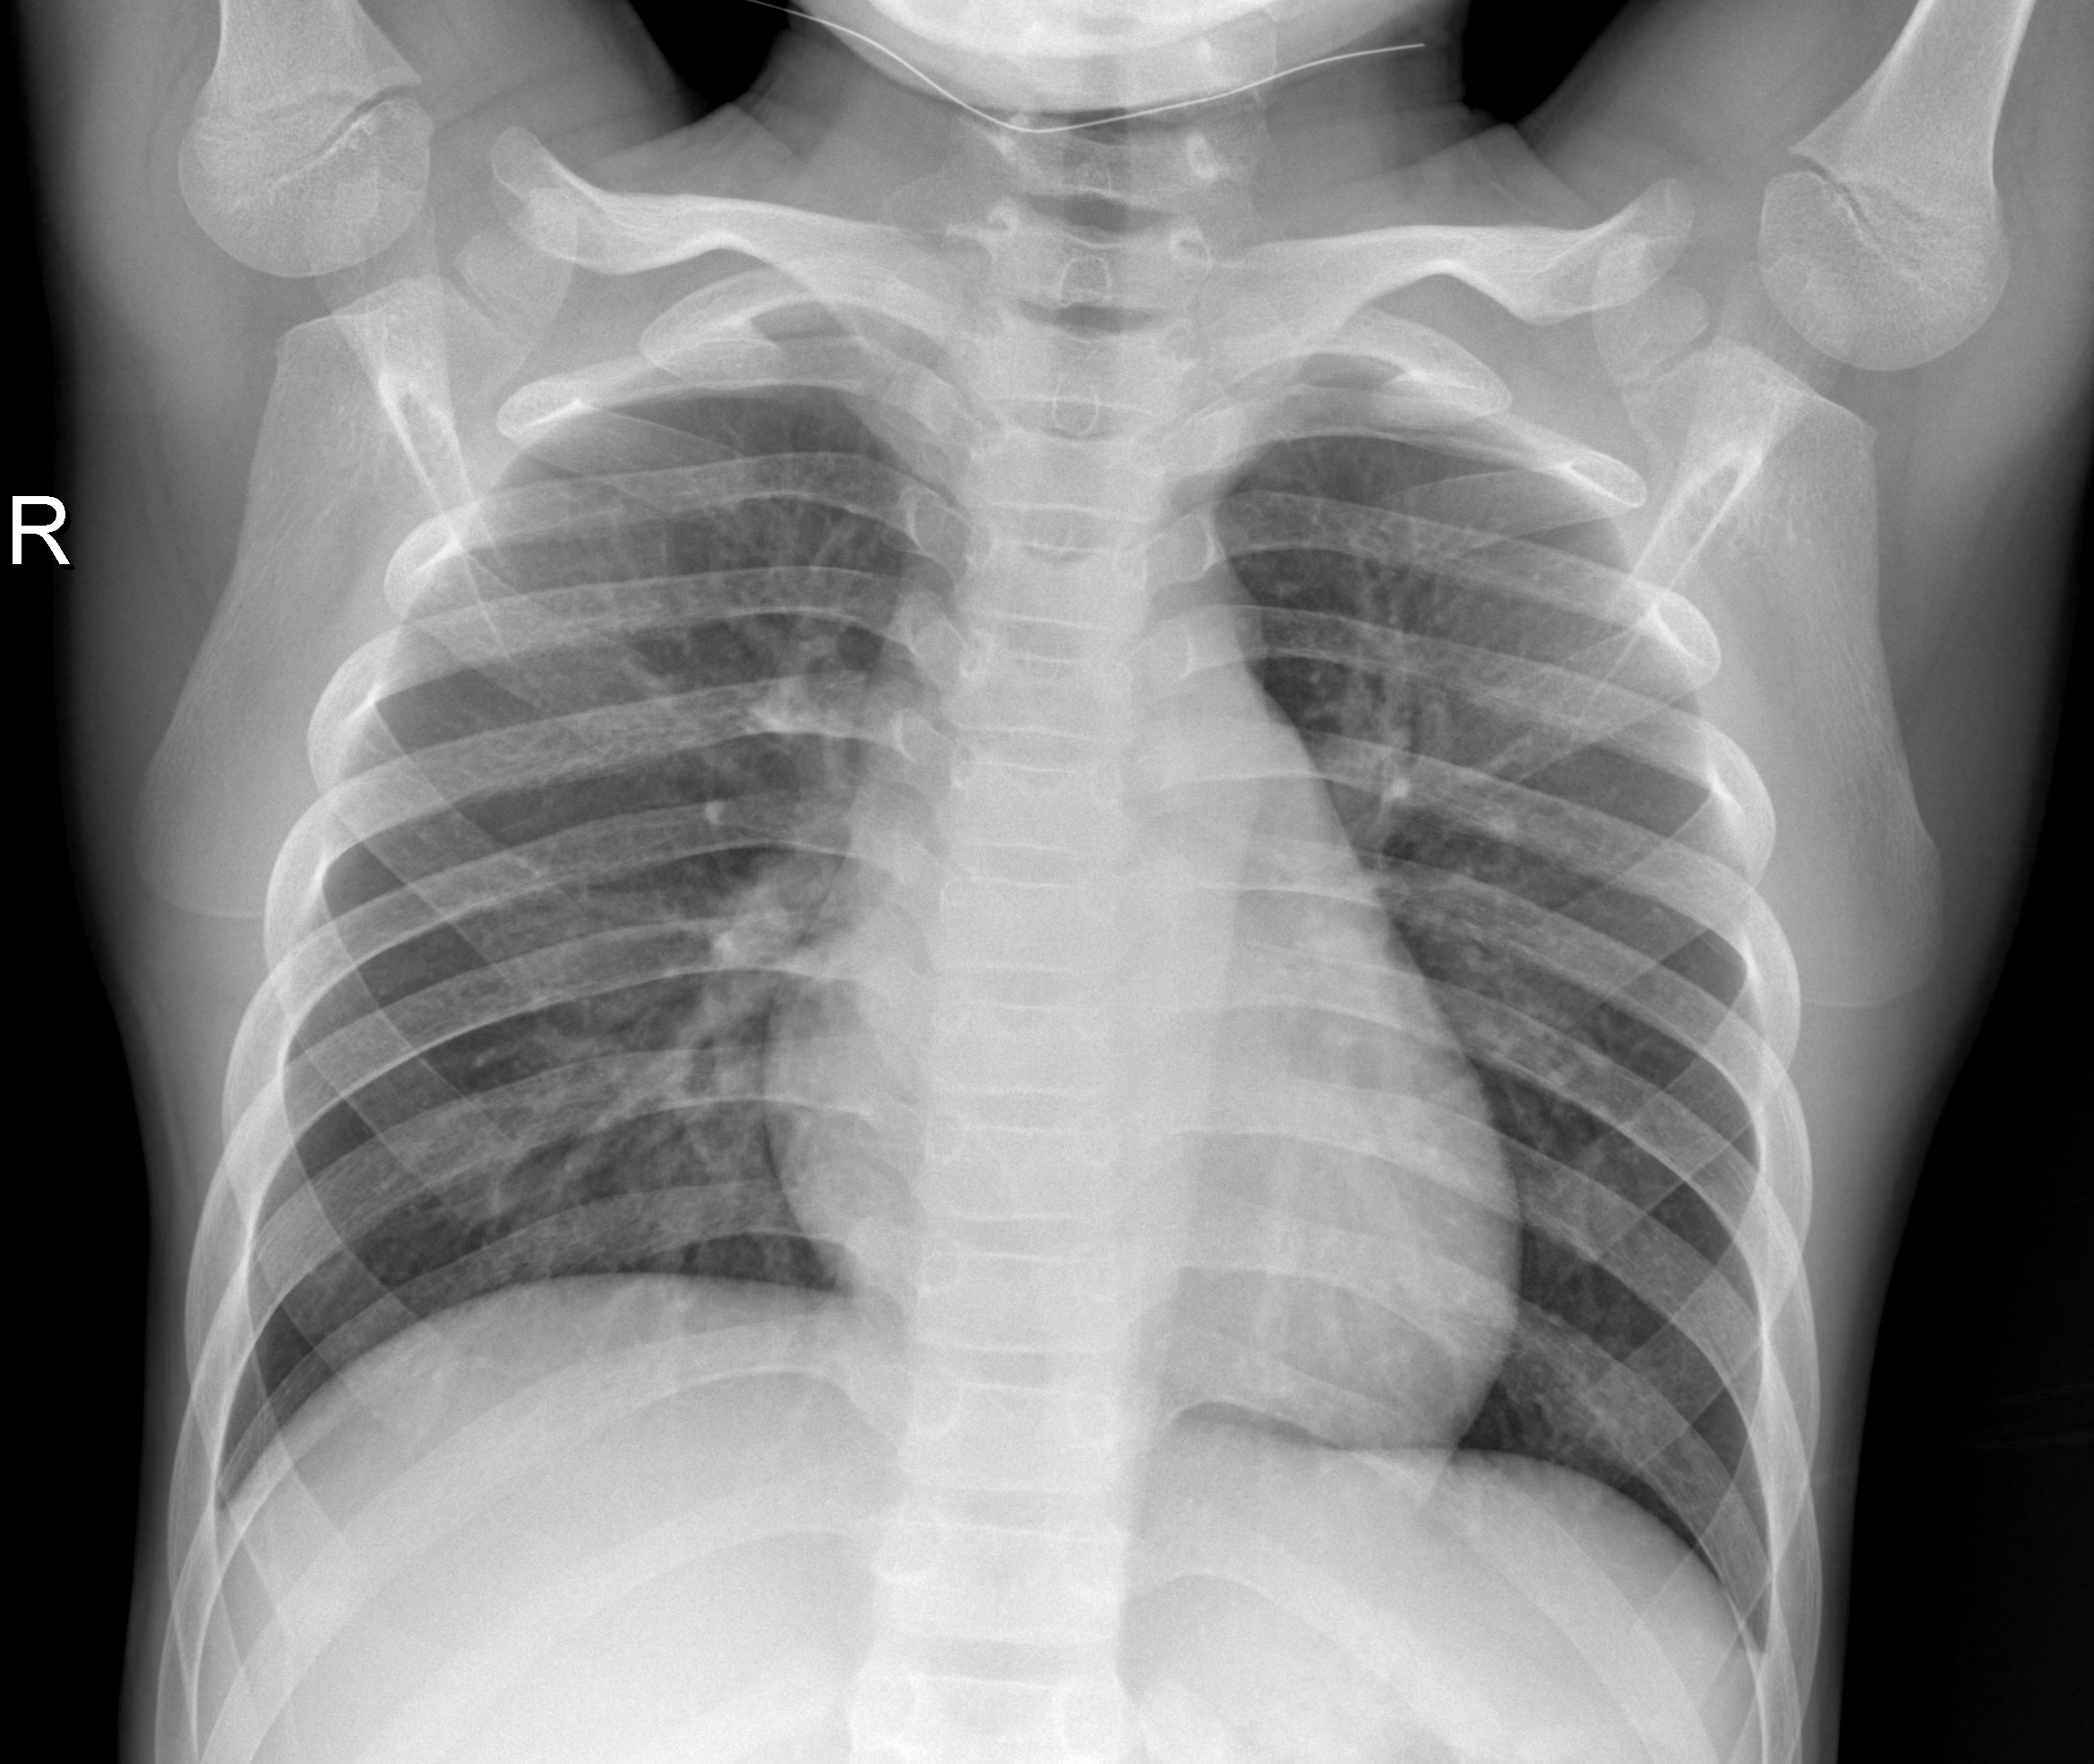
Diagnosis: NORMAL